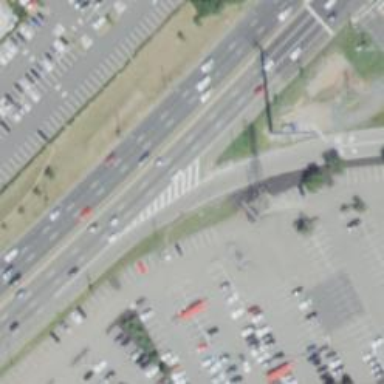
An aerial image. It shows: Trunk_link highway with jughandle junction.